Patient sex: M
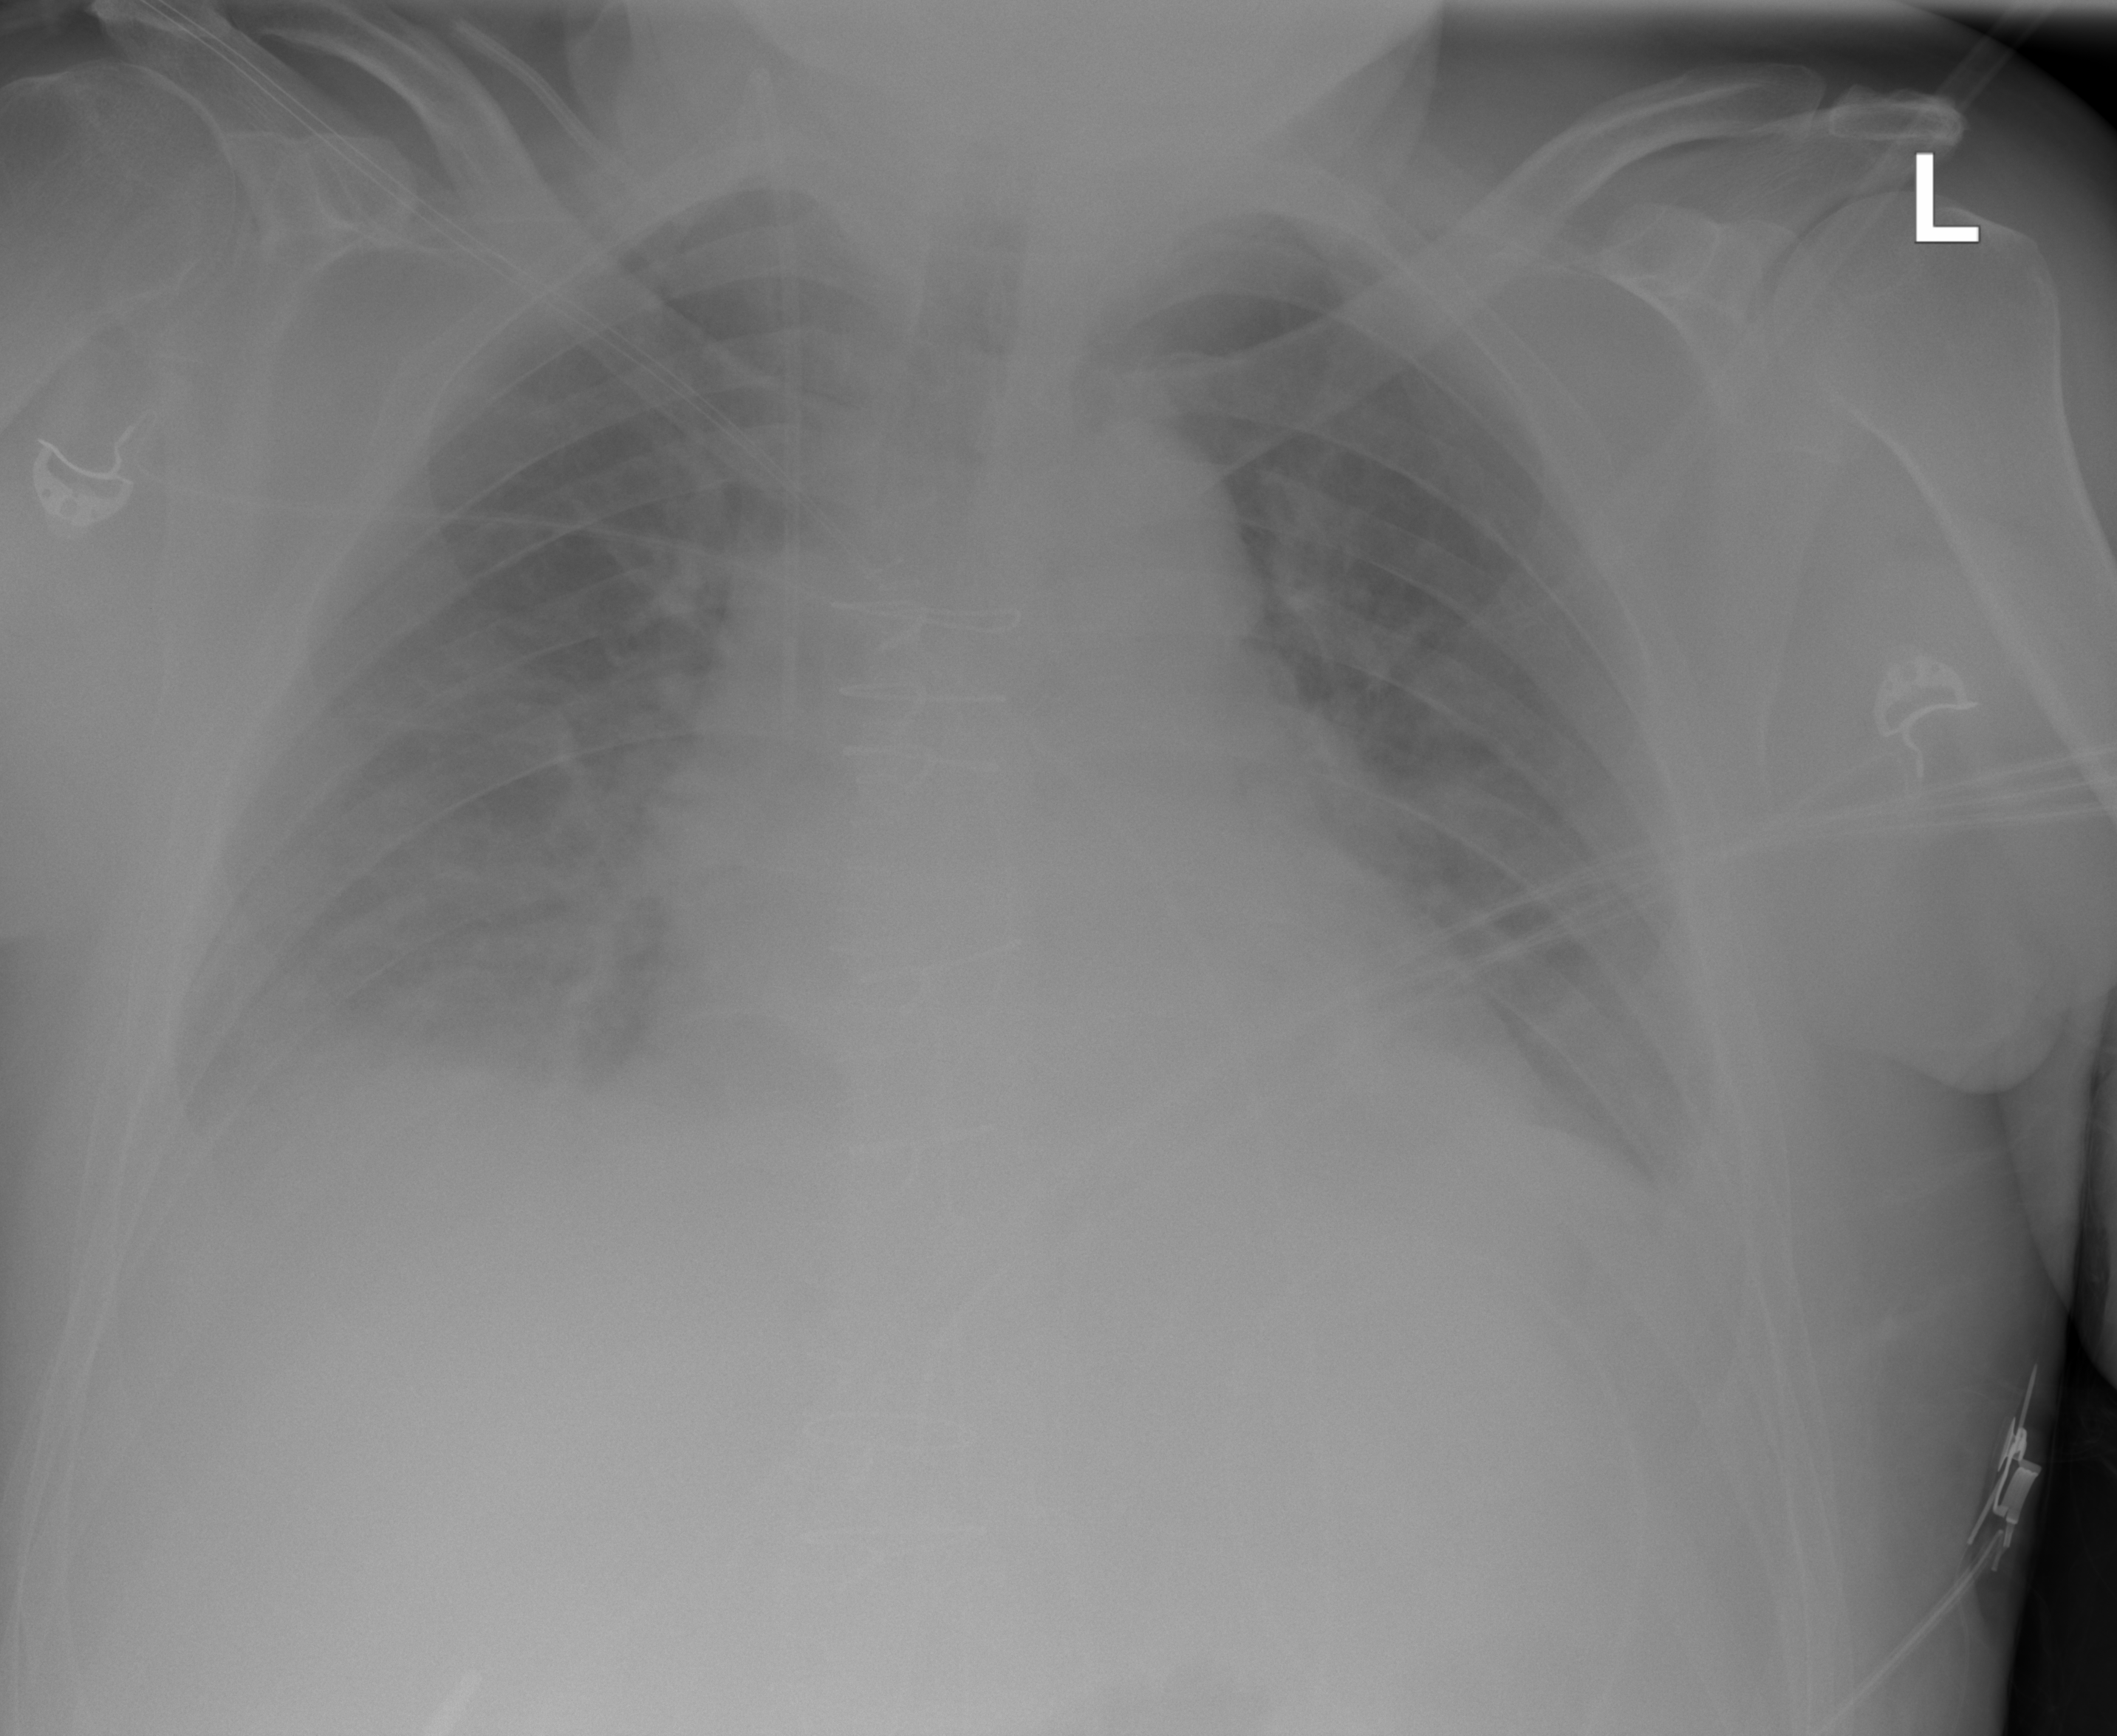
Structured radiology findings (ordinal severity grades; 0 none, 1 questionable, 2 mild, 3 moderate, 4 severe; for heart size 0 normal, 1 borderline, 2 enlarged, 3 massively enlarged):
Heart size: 1
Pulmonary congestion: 0
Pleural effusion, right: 2
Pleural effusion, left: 2
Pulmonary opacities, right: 0
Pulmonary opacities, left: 0
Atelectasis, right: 2
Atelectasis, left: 2